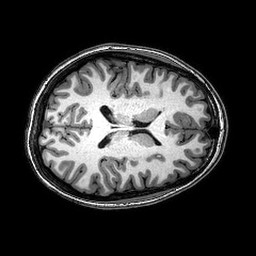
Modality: T1w
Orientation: axial
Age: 20
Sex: female
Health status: healthy
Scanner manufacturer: philips
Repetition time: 0.008188 s
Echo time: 0.00376 s